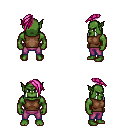
a pixel art fantasy rpg character, male body template, orc, green skin, brown sleeveless shirt, magenta pants, pink long mohawk hairstyle, four views (front, back, left, right), 2x2 character sprite sheet, small pixel art, hard edges, no anti-aliasing